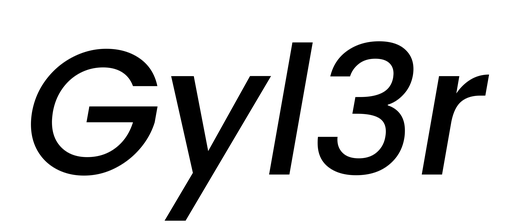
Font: Poppins-MediumItalic